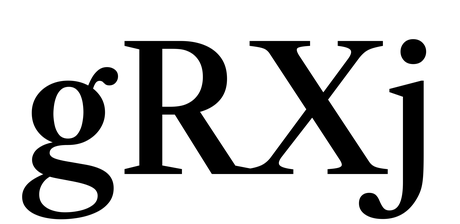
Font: LibreCaslonText_Medium